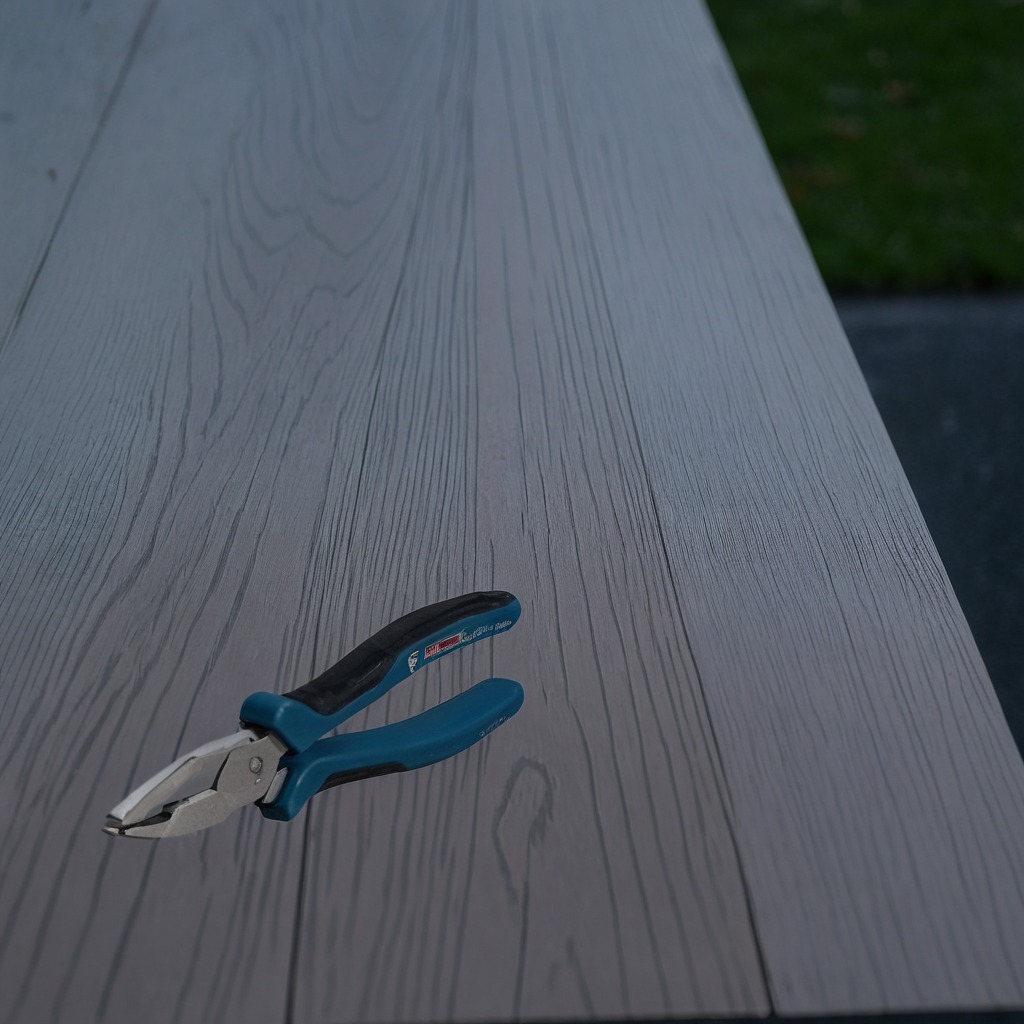
A plier lies on the old table with faint burn marks in a small garage at twilight.